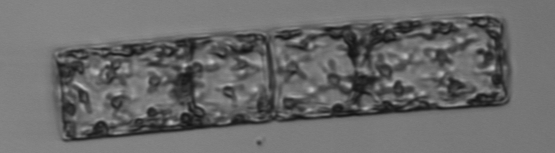
Label: Guinardia_flaccida